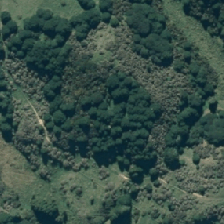
Land cover: indigenous_forest